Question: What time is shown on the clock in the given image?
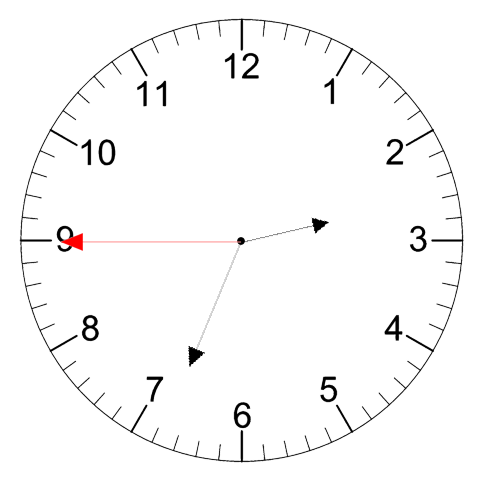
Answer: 02:33:45